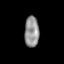
Tissue: lung
Cell type: Epithelial cells
Senescence score: 0.2285
Nuclear area (px): 435
Mean DAPI intensity: 148.113